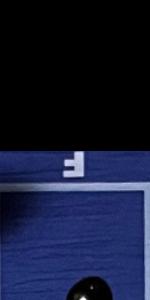
Label: Empty